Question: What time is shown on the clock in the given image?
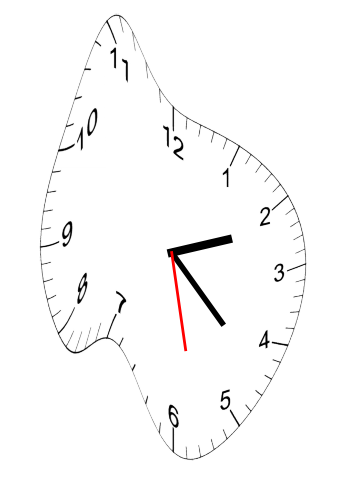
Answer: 02:22:28